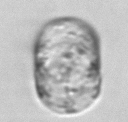
Label: Lauderia_annulata